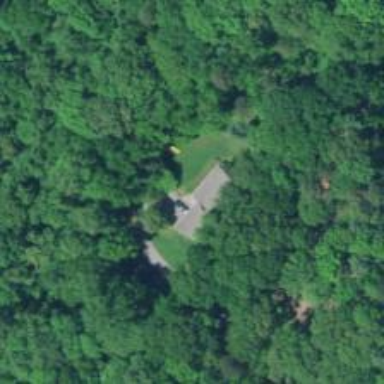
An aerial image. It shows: Driveway leading to service road.